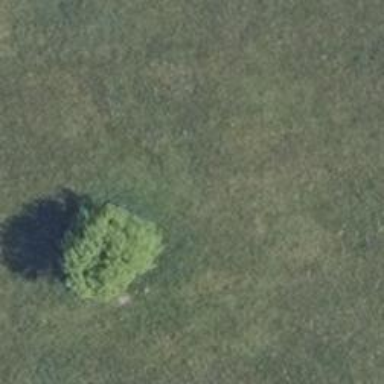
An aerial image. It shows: Semi-deciduous broadleaved tree.